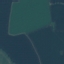
Land use / land cover: AnnualCrop